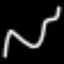
Label: squiggle